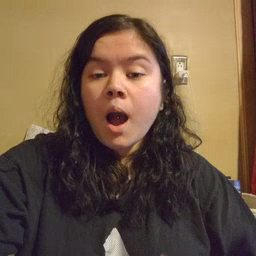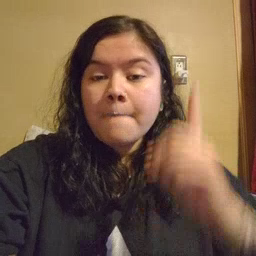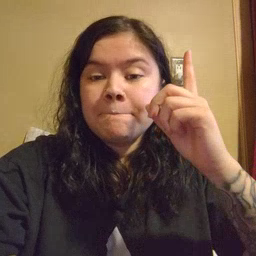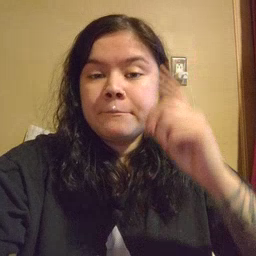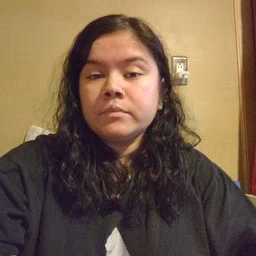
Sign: up